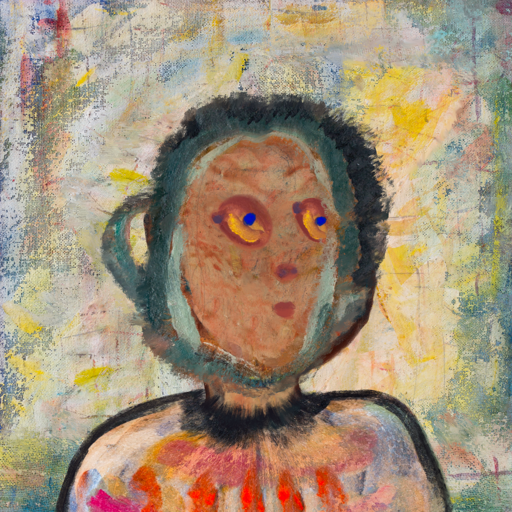
Background: Irani, Head And Neck Side: Orphan, Face Side: Mother_And_Son_Son, Bust: Childish, Hair Side: Boggyland, Head Accessory: Blank, Second Necklace: Blank, Necklace: Blank, Baby: Blank